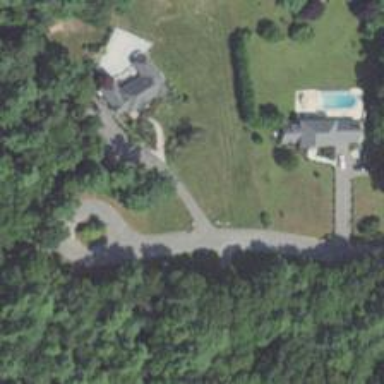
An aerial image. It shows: Driveway.